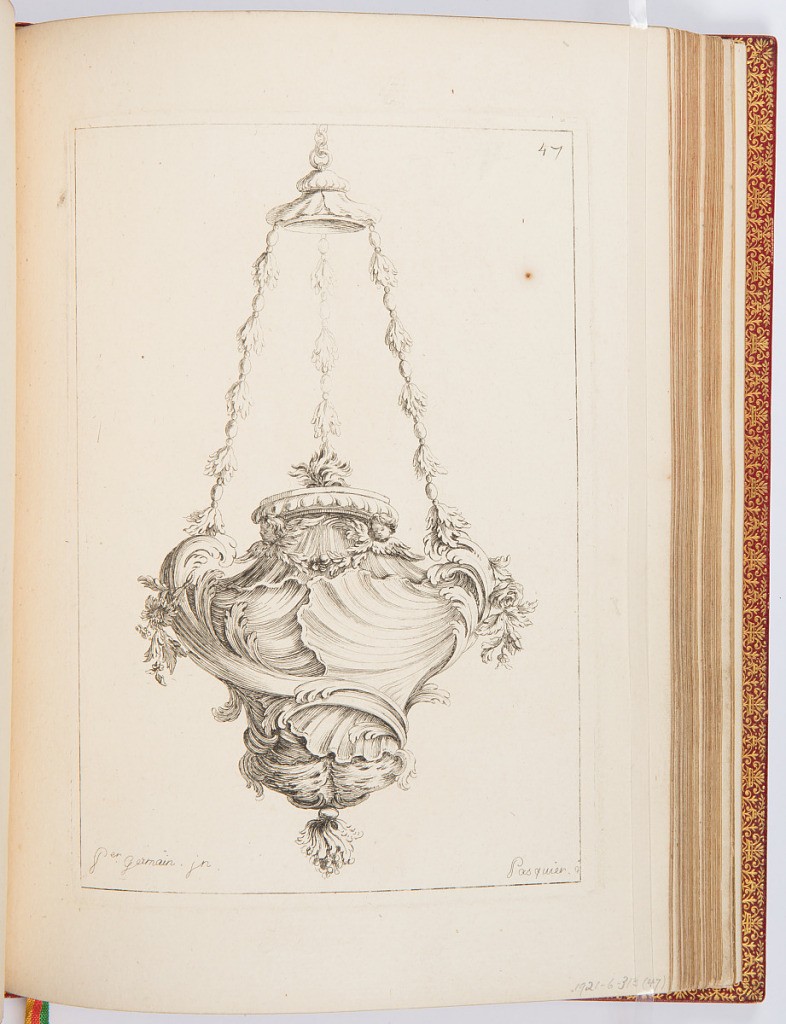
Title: Lampe
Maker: Pierre Germain, French, 1703 - 1783
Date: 1748
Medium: Etching on laid paper
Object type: Print
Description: Design for a pendant lantern with bead and leaf chain, a shell body, garland, and rinceaux. The plate is signed and numbered.